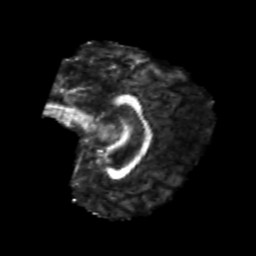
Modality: FA
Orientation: sagittal
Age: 21
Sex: male
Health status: healthy
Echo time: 0.074 s